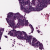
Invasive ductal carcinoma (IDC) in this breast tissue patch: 0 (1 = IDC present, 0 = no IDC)